Question: I am using matplotlib.patches to generate a circle. However, the circle generated is not visually circular. It appears like an ellipse. It is probably due to some aspect ratio setting which I am not able to figure out with patches. How can I get a visually circular circle with matplotlib.patches module?
'''
import matplotlib.pyplot as plt
import numpy as np
import matplotlib.path as mpath
import matplotlib.lines as mlines
import matplotlib.patches as mpatches
from matplotlib.collections import PatchCollection
fig, ax = plt.subplots()
grid = np.mgrid[0.2:0.8:3j, 0.2:0.8:3j].reshape(2,-1).T
patches = []
circle1 = mpatches.Circle(grid[4], 0.25, linestyle='-.', fill=False)
ax.add_patch(circle1)
ax.grid(color='r', linestyle='-.', linewidth=1)
# plt.subplots_adjust(left=0.1, bottom=0.1, right=0.5, top=0.5,
# wspace=0.1, hspace=0.1)
# plt.tight_layout()
plt.show()
'''

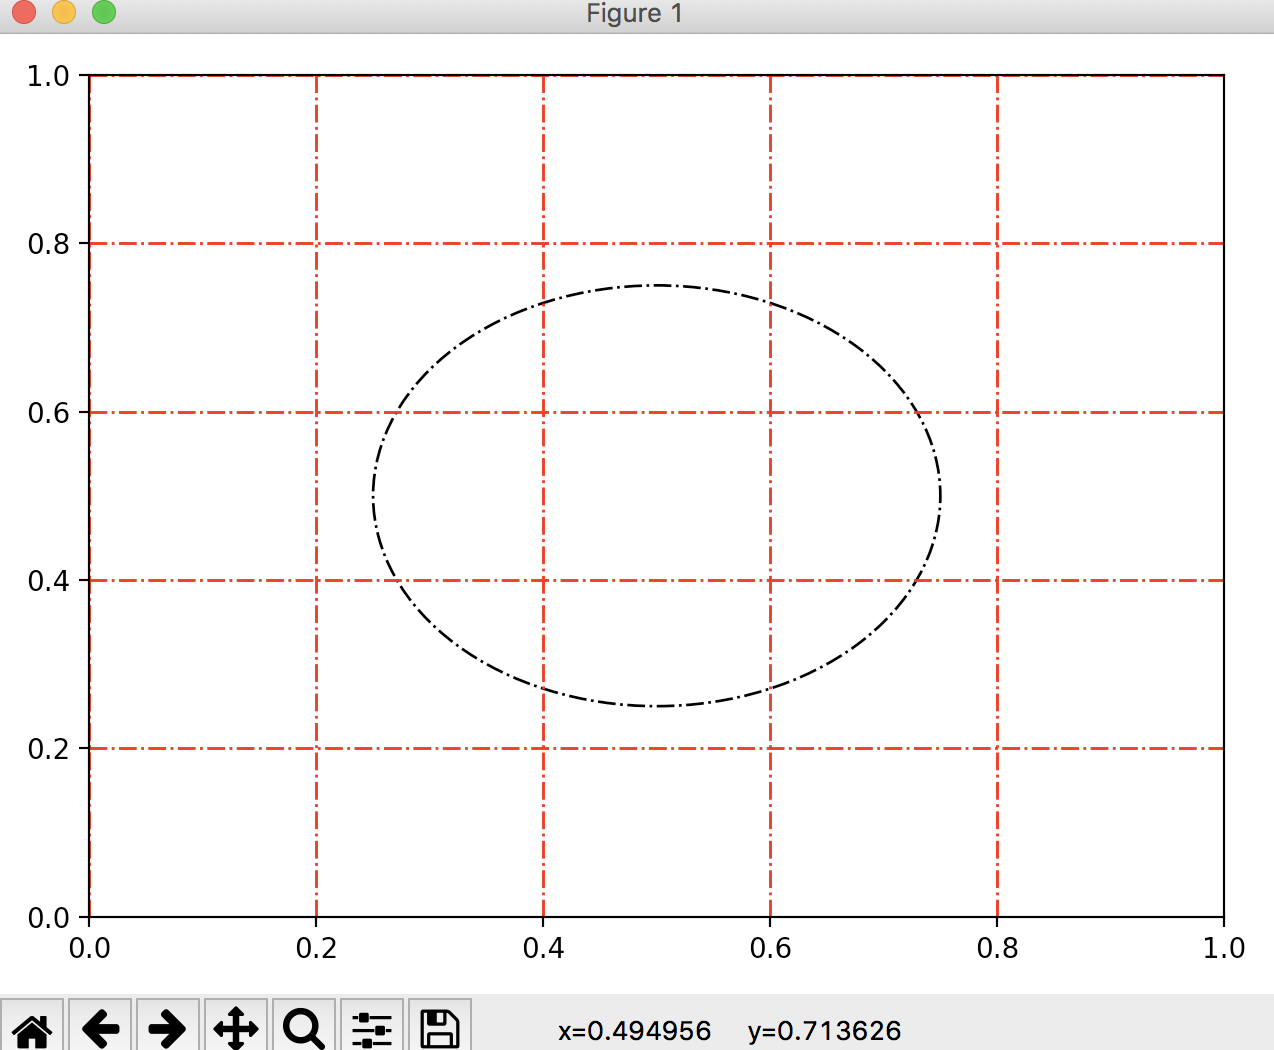
Answer: The problem is the unequal height and width in the default 'figsize'. Use a square figure size with equal width und height as
'''
fig, ax = plt.subplots(figsize=(6,6))
'''
with the correct desired output as below.
you can also use the following line of code (put anywhere after defining the 'ax' and before showing) to make an equal aspect ratio as
'''
ax.set_aspect('equal')
'''
<URL>